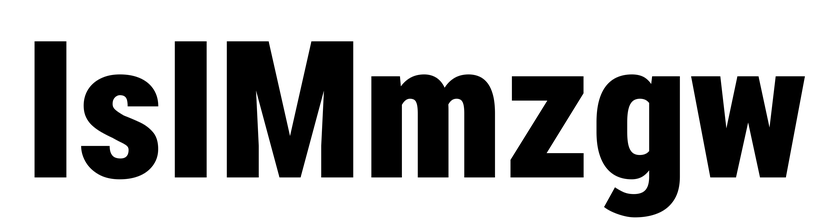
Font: Roboto_Condensed_Black